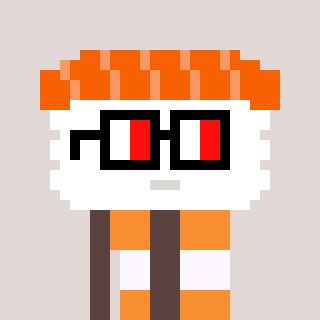
a pixel art character with square glasses with black frames and red eyes, a nigiri-shaped head and a darkbrown-colored body on a warm background